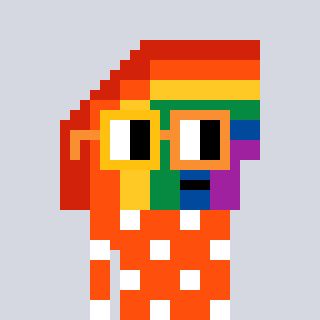
a pixel art character with square yellow and orange glasses, a rainbow-shaped head and a orange-colored body on a cool background